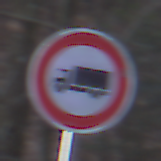
Verkehrszeichen: VerbotFuerKraftfahrzeugeUeberDreiKommaFuenfTonnen
Umgebung: Outdoor, Nature
Tageszeit: MorningAfternoon
Wetter: Overcast
Licht: Natural
Jahreszeit: Winter
Kontrast: LowContrast